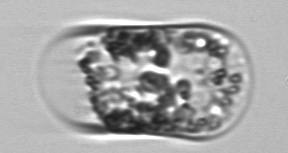
Label: Guinardia_flaccida